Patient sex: F
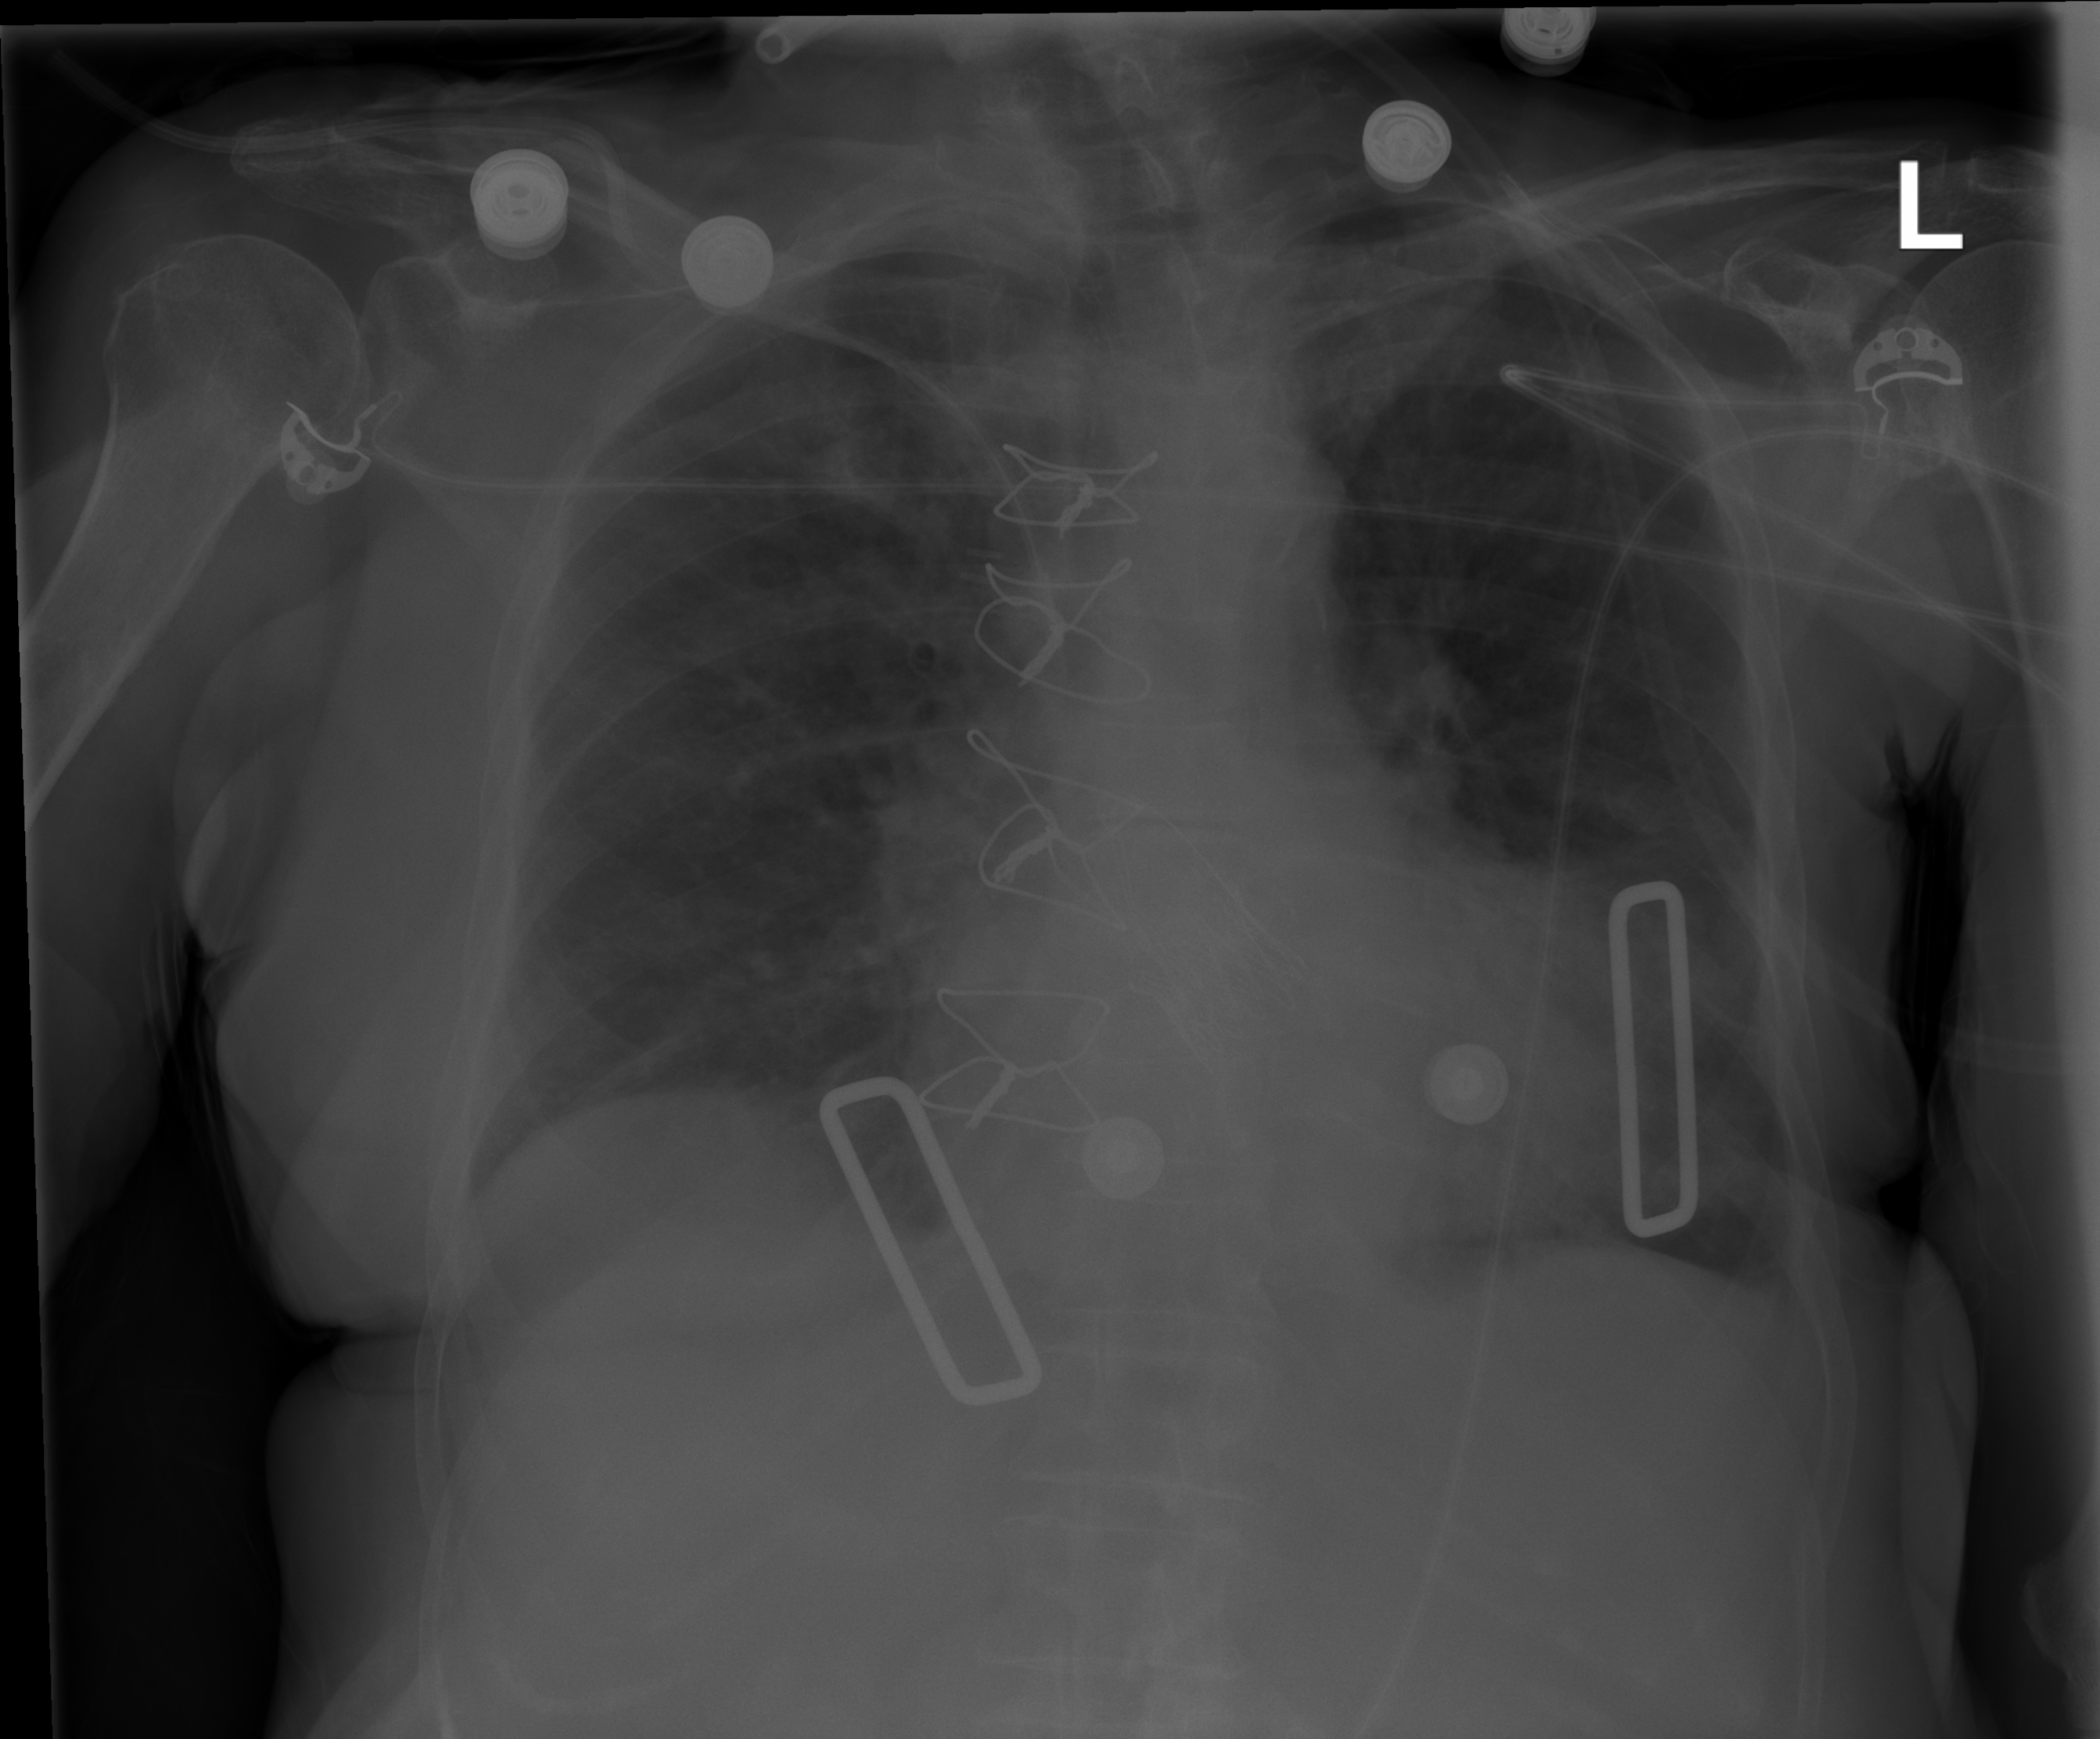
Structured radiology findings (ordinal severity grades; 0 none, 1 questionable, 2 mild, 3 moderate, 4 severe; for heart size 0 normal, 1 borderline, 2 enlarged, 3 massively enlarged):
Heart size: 2
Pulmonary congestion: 2
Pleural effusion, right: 0
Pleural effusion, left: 1
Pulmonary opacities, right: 1
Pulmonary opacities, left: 2
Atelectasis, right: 1
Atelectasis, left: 1